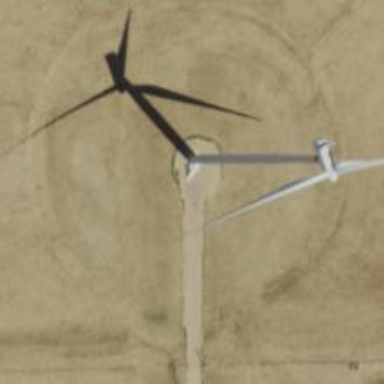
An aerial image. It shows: Wind generator powered by wind turbines of horizontal axis type. It is manufactured by Vestas.